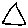
Label: triangle